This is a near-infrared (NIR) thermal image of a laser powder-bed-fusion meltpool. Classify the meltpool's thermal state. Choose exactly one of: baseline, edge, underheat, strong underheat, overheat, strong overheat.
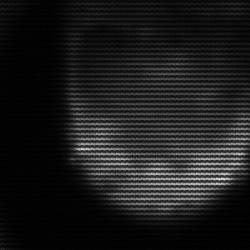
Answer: edge